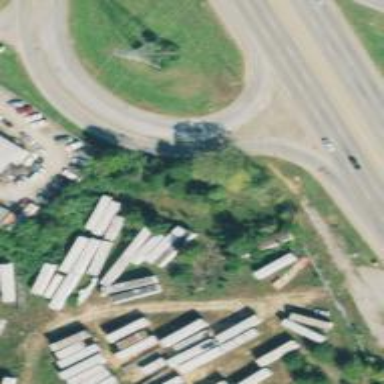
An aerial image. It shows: Trunk link highway.